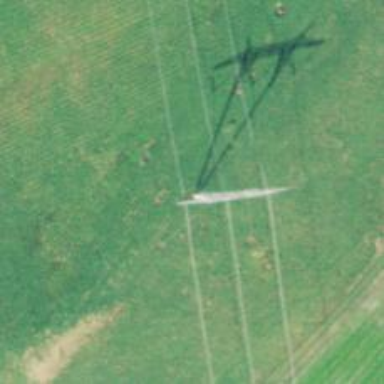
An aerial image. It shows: Lattice structure tower used for power transmission.